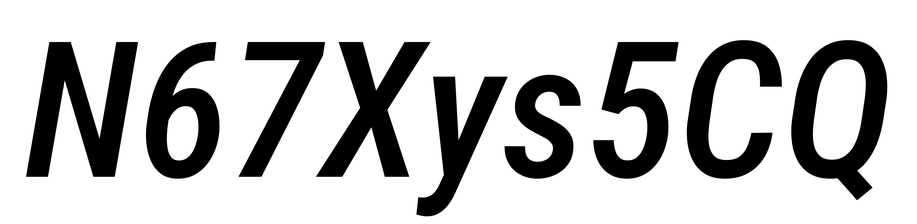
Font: Roboto-Italic_Condensed_Medium_Italic